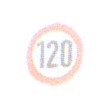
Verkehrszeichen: Geschwindigkeit120
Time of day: Dawn
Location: Outdoor (Nature)
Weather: Clear
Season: NotSpecified
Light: Natural